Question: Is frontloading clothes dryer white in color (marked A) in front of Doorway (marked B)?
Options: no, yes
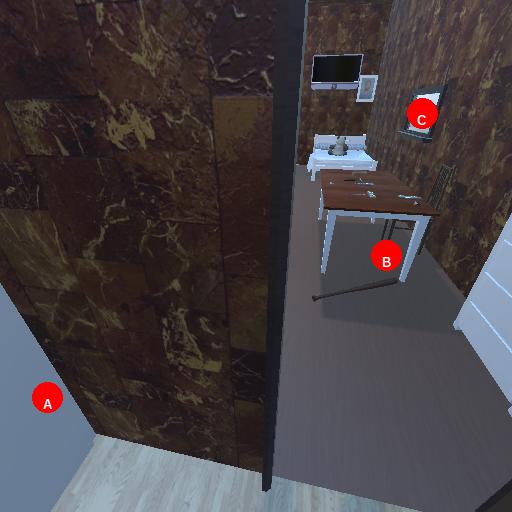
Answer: no